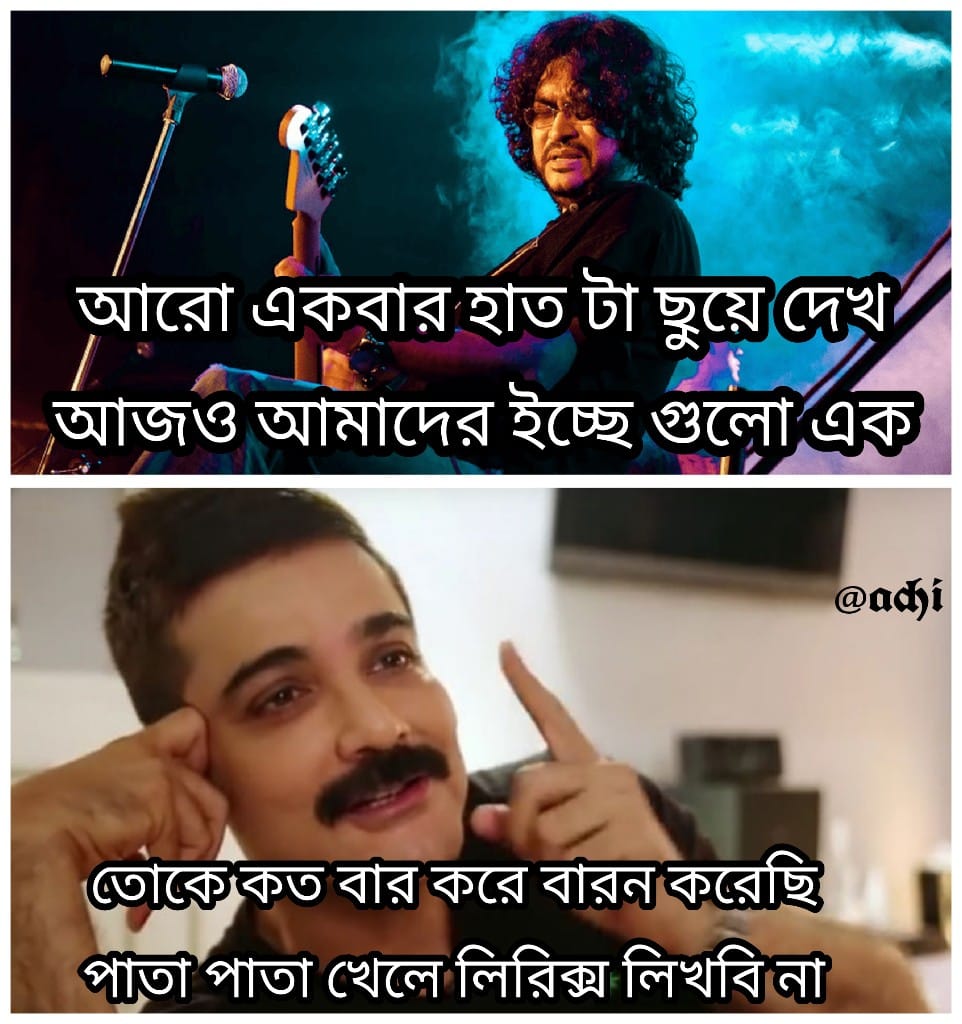
Caption: আরো একবার হাত টা ছুয়ে দেখ   আজও আমাদের ইচ্ছে গুলো এক    তোকে কত বার করে বারন করেছি পাতা পাতা খেলে লিরিক্স লিখবি না
Label: hate